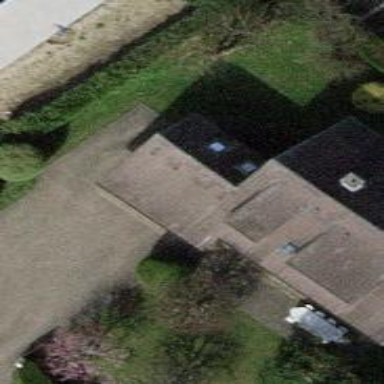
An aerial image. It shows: Garage.